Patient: sex M, age 35
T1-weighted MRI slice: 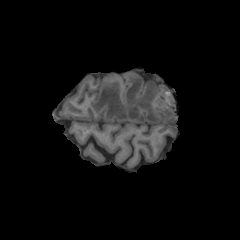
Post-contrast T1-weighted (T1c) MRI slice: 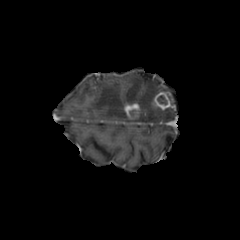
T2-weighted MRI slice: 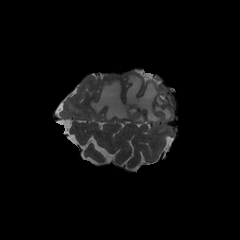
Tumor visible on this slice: yes
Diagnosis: Glioblastoma, IDH-wildtype
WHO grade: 4